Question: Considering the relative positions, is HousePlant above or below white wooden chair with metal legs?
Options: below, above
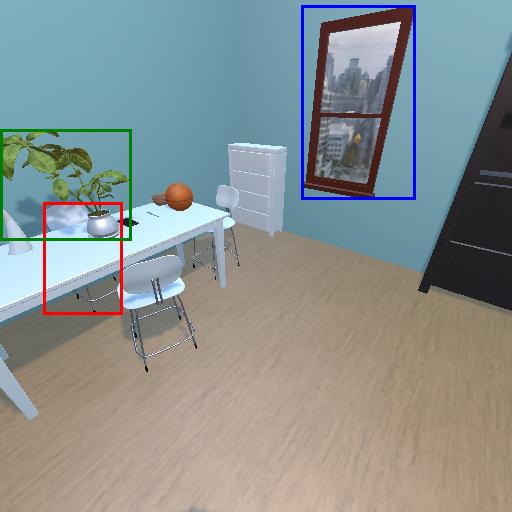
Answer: below